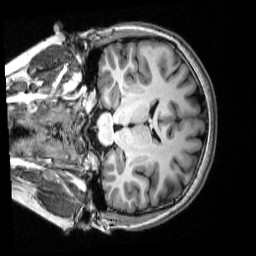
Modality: T1w
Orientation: coronal
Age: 22
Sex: female
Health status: healthy
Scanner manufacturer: siemens
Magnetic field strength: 3 T
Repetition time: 2.53 s
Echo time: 0.00339 s